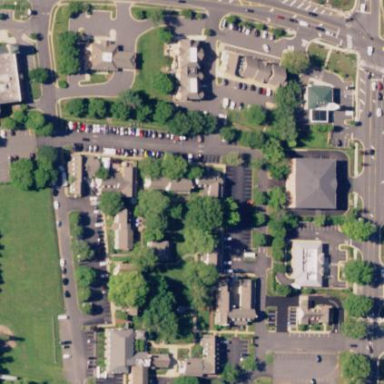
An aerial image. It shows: Retail area.